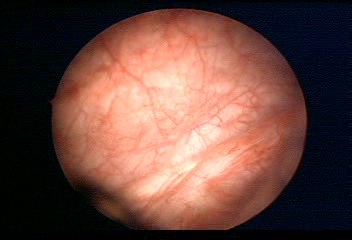
Modality: WLC
Class: Normal mucosa
Bladder cancer association: No